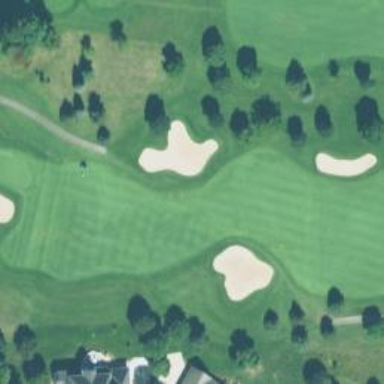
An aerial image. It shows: View of golf hole.